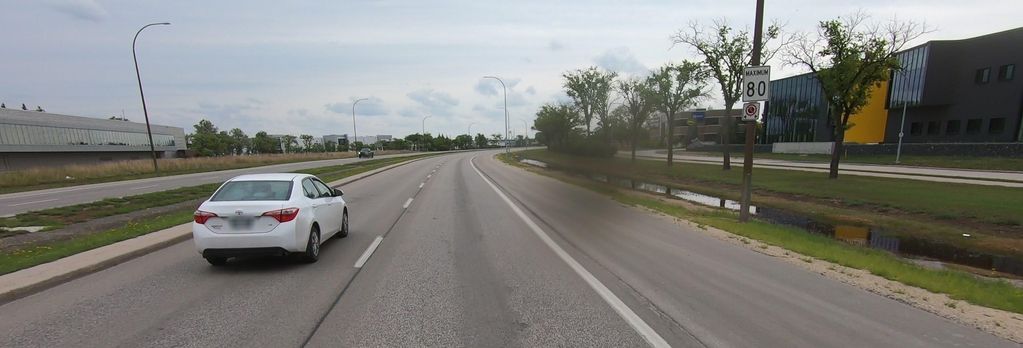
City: winnipeg